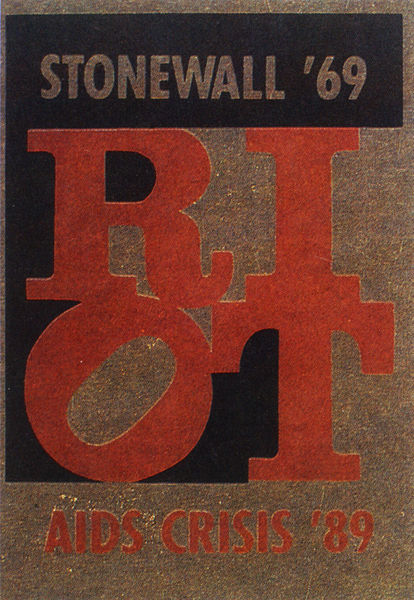
Titel: Gran Fury, Riot
Künstler: Robert Indiana
Schlagwörter: blau, schwarz, rot, flächig, gold, konzert, schräg, schrift, farben, grafik, foto, grafisch, text, buchstaben, plakat, photo, golden, fotographie, pop art, o, 89, aids, rote schrift, riot, stonewall, 69, 1969, 1989, crisis, signalkunst